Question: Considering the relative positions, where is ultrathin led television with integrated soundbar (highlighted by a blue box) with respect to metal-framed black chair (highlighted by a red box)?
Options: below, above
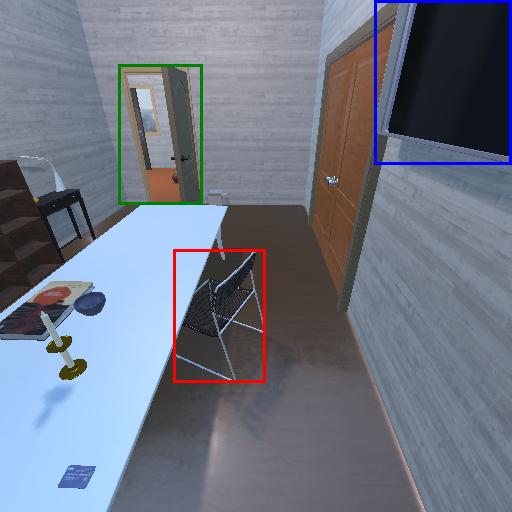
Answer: below